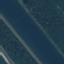
Land use / land cover: River